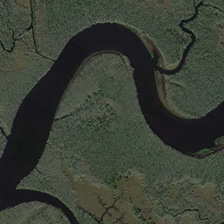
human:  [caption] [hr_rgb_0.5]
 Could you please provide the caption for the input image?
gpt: many green trees are in two sides of a curved river .

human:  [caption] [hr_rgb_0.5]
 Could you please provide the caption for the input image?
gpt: many green trees are in two sides of a curved river .

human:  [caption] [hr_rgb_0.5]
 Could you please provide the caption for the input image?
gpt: many green trees are in two sides of a curved river .

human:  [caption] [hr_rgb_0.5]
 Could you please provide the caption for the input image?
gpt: many green trees are in two sides of a curved river .

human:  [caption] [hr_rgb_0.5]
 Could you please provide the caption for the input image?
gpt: many green trees are in two sides of a curved river .